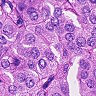
Metastatic tissue present: yes